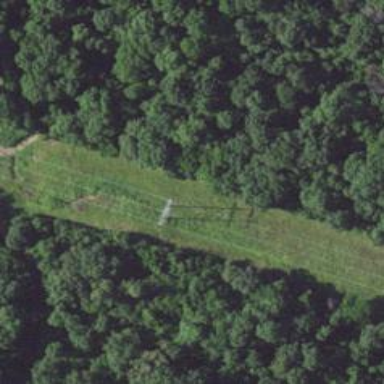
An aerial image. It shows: H-frame designed tower for power lines.